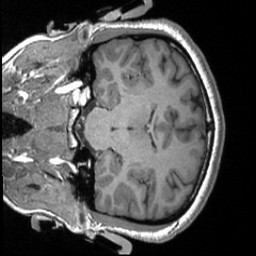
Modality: T1w
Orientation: coronal